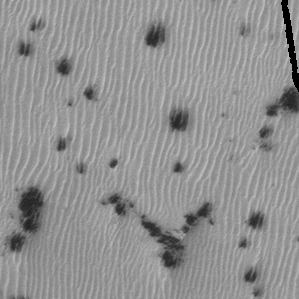
Label: frost